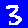
Digit: 3